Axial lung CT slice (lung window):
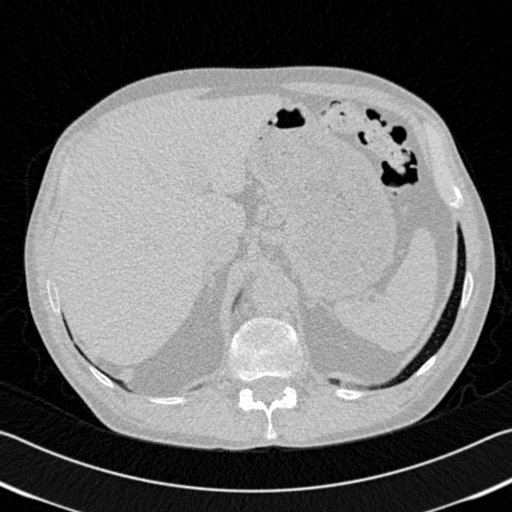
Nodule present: no